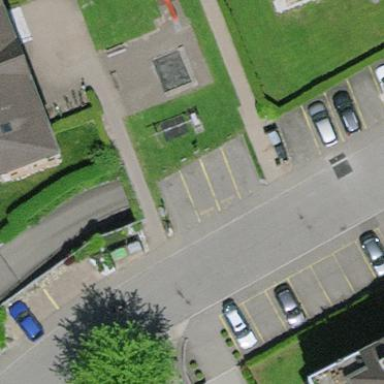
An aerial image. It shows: Street-side parking area.